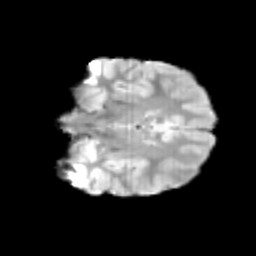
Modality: T2w
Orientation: coronal
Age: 10
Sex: female
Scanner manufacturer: siemens
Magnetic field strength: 3 T
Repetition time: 3.8 s
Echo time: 0.07 s